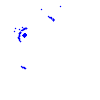
Particle: proton